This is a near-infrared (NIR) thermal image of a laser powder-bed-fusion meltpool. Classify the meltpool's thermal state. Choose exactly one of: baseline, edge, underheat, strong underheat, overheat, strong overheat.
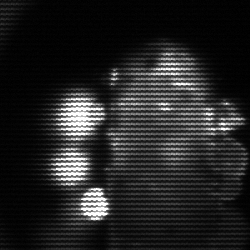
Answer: strong underheat